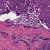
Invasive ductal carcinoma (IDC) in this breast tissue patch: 0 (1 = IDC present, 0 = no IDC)